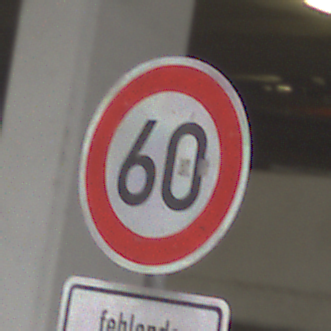
Verkehrszeichen: Geschwindigkeit60
Zusatzzeichen unten: HinweiseAufGefahrenDurchVerbaleAngabe7
Umgebung: Roofed, Urban
Tageszeit: Midday
Wetter: Overcast
Licht: Artificial
Jahreszeit: NotSpecified
Kontrast: MediumContrast